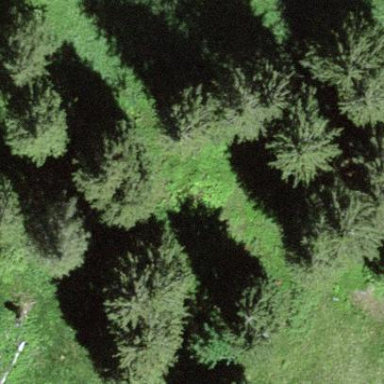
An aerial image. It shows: Forest area.